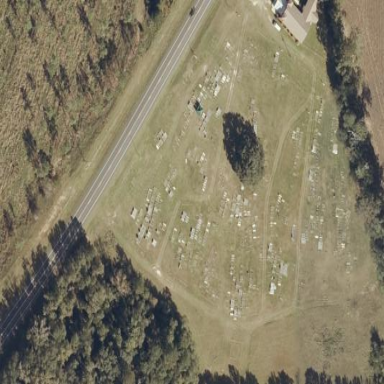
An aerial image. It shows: Grave yard.